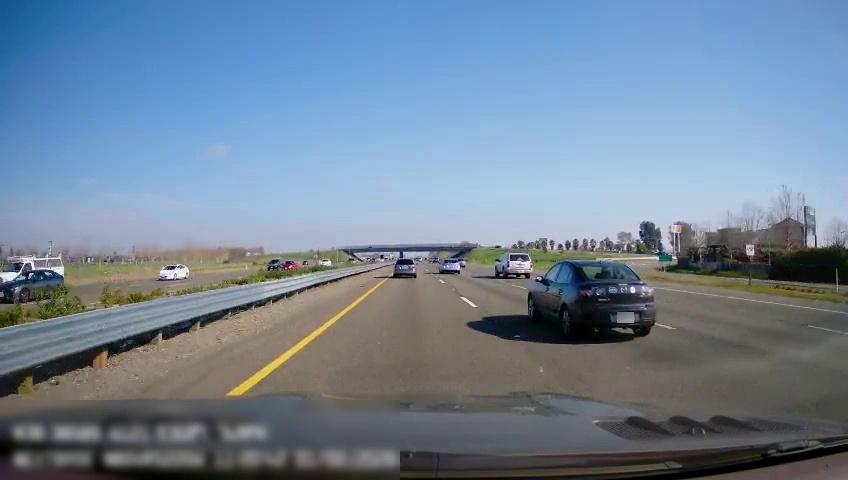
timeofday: Day
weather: Sunny
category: Drivable Space
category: Drivable Space
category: Vehicles | Car
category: Vehicles | SUV
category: Vehicles | Car
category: Vehicles | Car
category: Vehicles | Car
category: Vehicles | Truck
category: Vehicles | Car
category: Vehicles | SUV
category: Vehicles | Car
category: Vehicles | SUV
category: Lanes | Current Lane
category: Lanes | Current Lane
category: Lanes | Alternate Lane
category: Lanes | Alternate Lane
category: Lanes | Alternate Lane
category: Lanes | Opposite Lane
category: Lanes | Opposite Lane
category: Traffic | Signs
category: Traffic | Signs